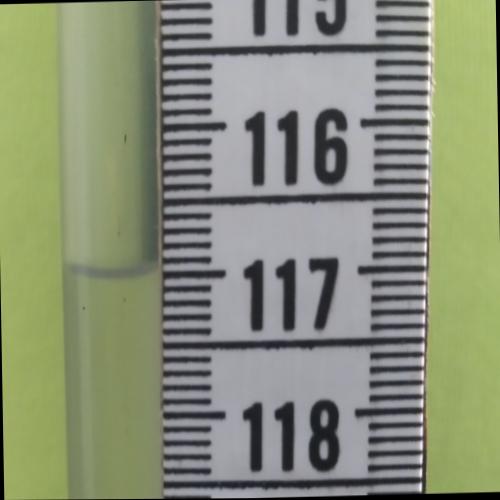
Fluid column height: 117.0 cm